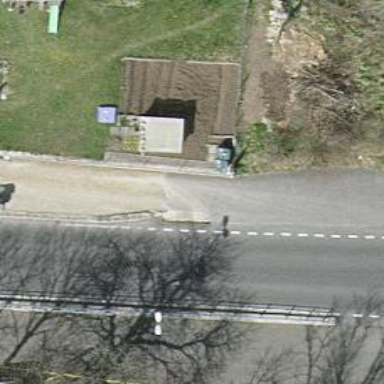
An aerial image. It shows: Wall barrier.